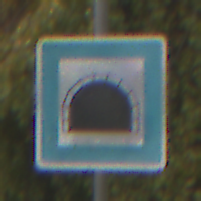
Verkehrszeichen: Tunnel
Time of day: MorningAfternoon
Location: Outdoor (Nature)
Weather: Overcast
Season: Autumn
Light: Natural